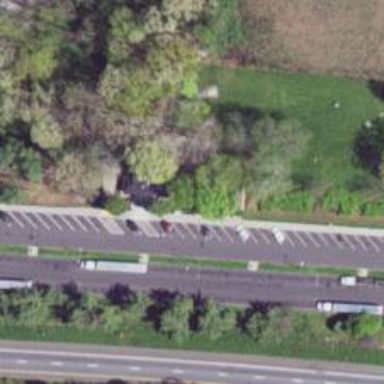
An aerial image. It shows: Rest area on the road.